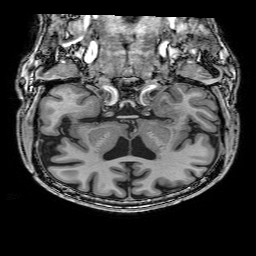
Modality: T1w
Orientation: sagittal
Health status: healthy
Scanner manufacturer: philips
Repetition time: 0.007638 s
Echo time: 0.00351 s